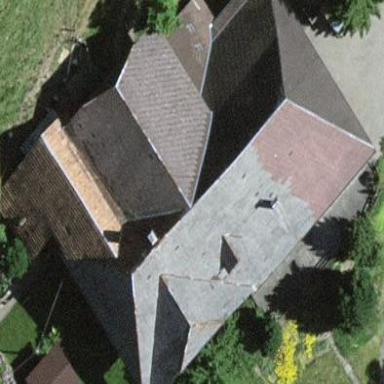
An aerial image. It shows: Farm building.